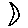
Label: moon